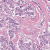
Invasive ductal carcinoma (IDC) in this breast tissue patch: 1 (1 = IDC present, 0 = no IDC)